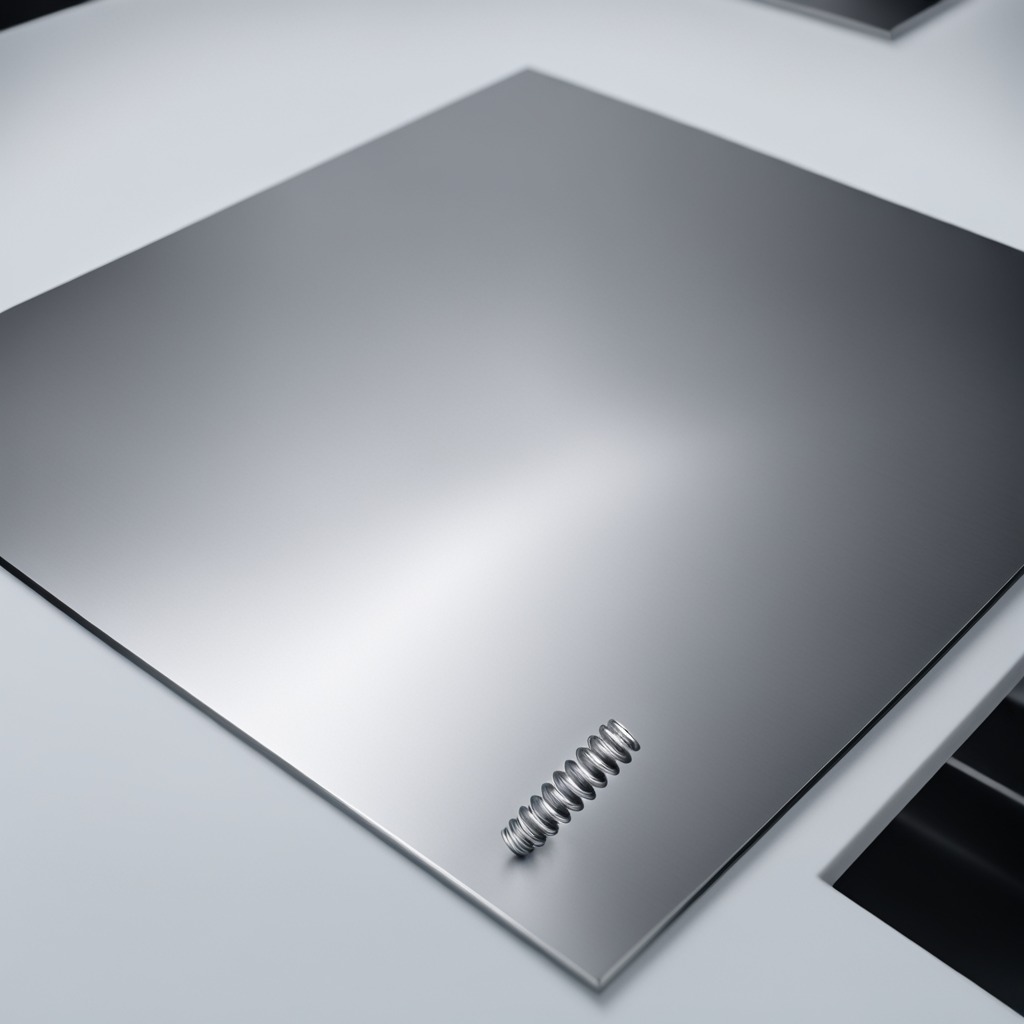
A coiled metal spring is lying on the stainless steel table.